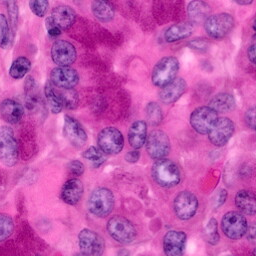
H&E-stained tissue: Pancreatic